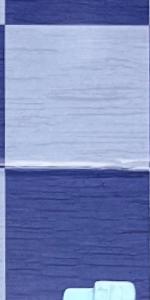
Label: Empty